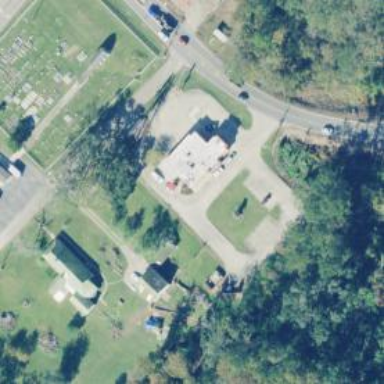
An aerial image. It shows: Grave yard.